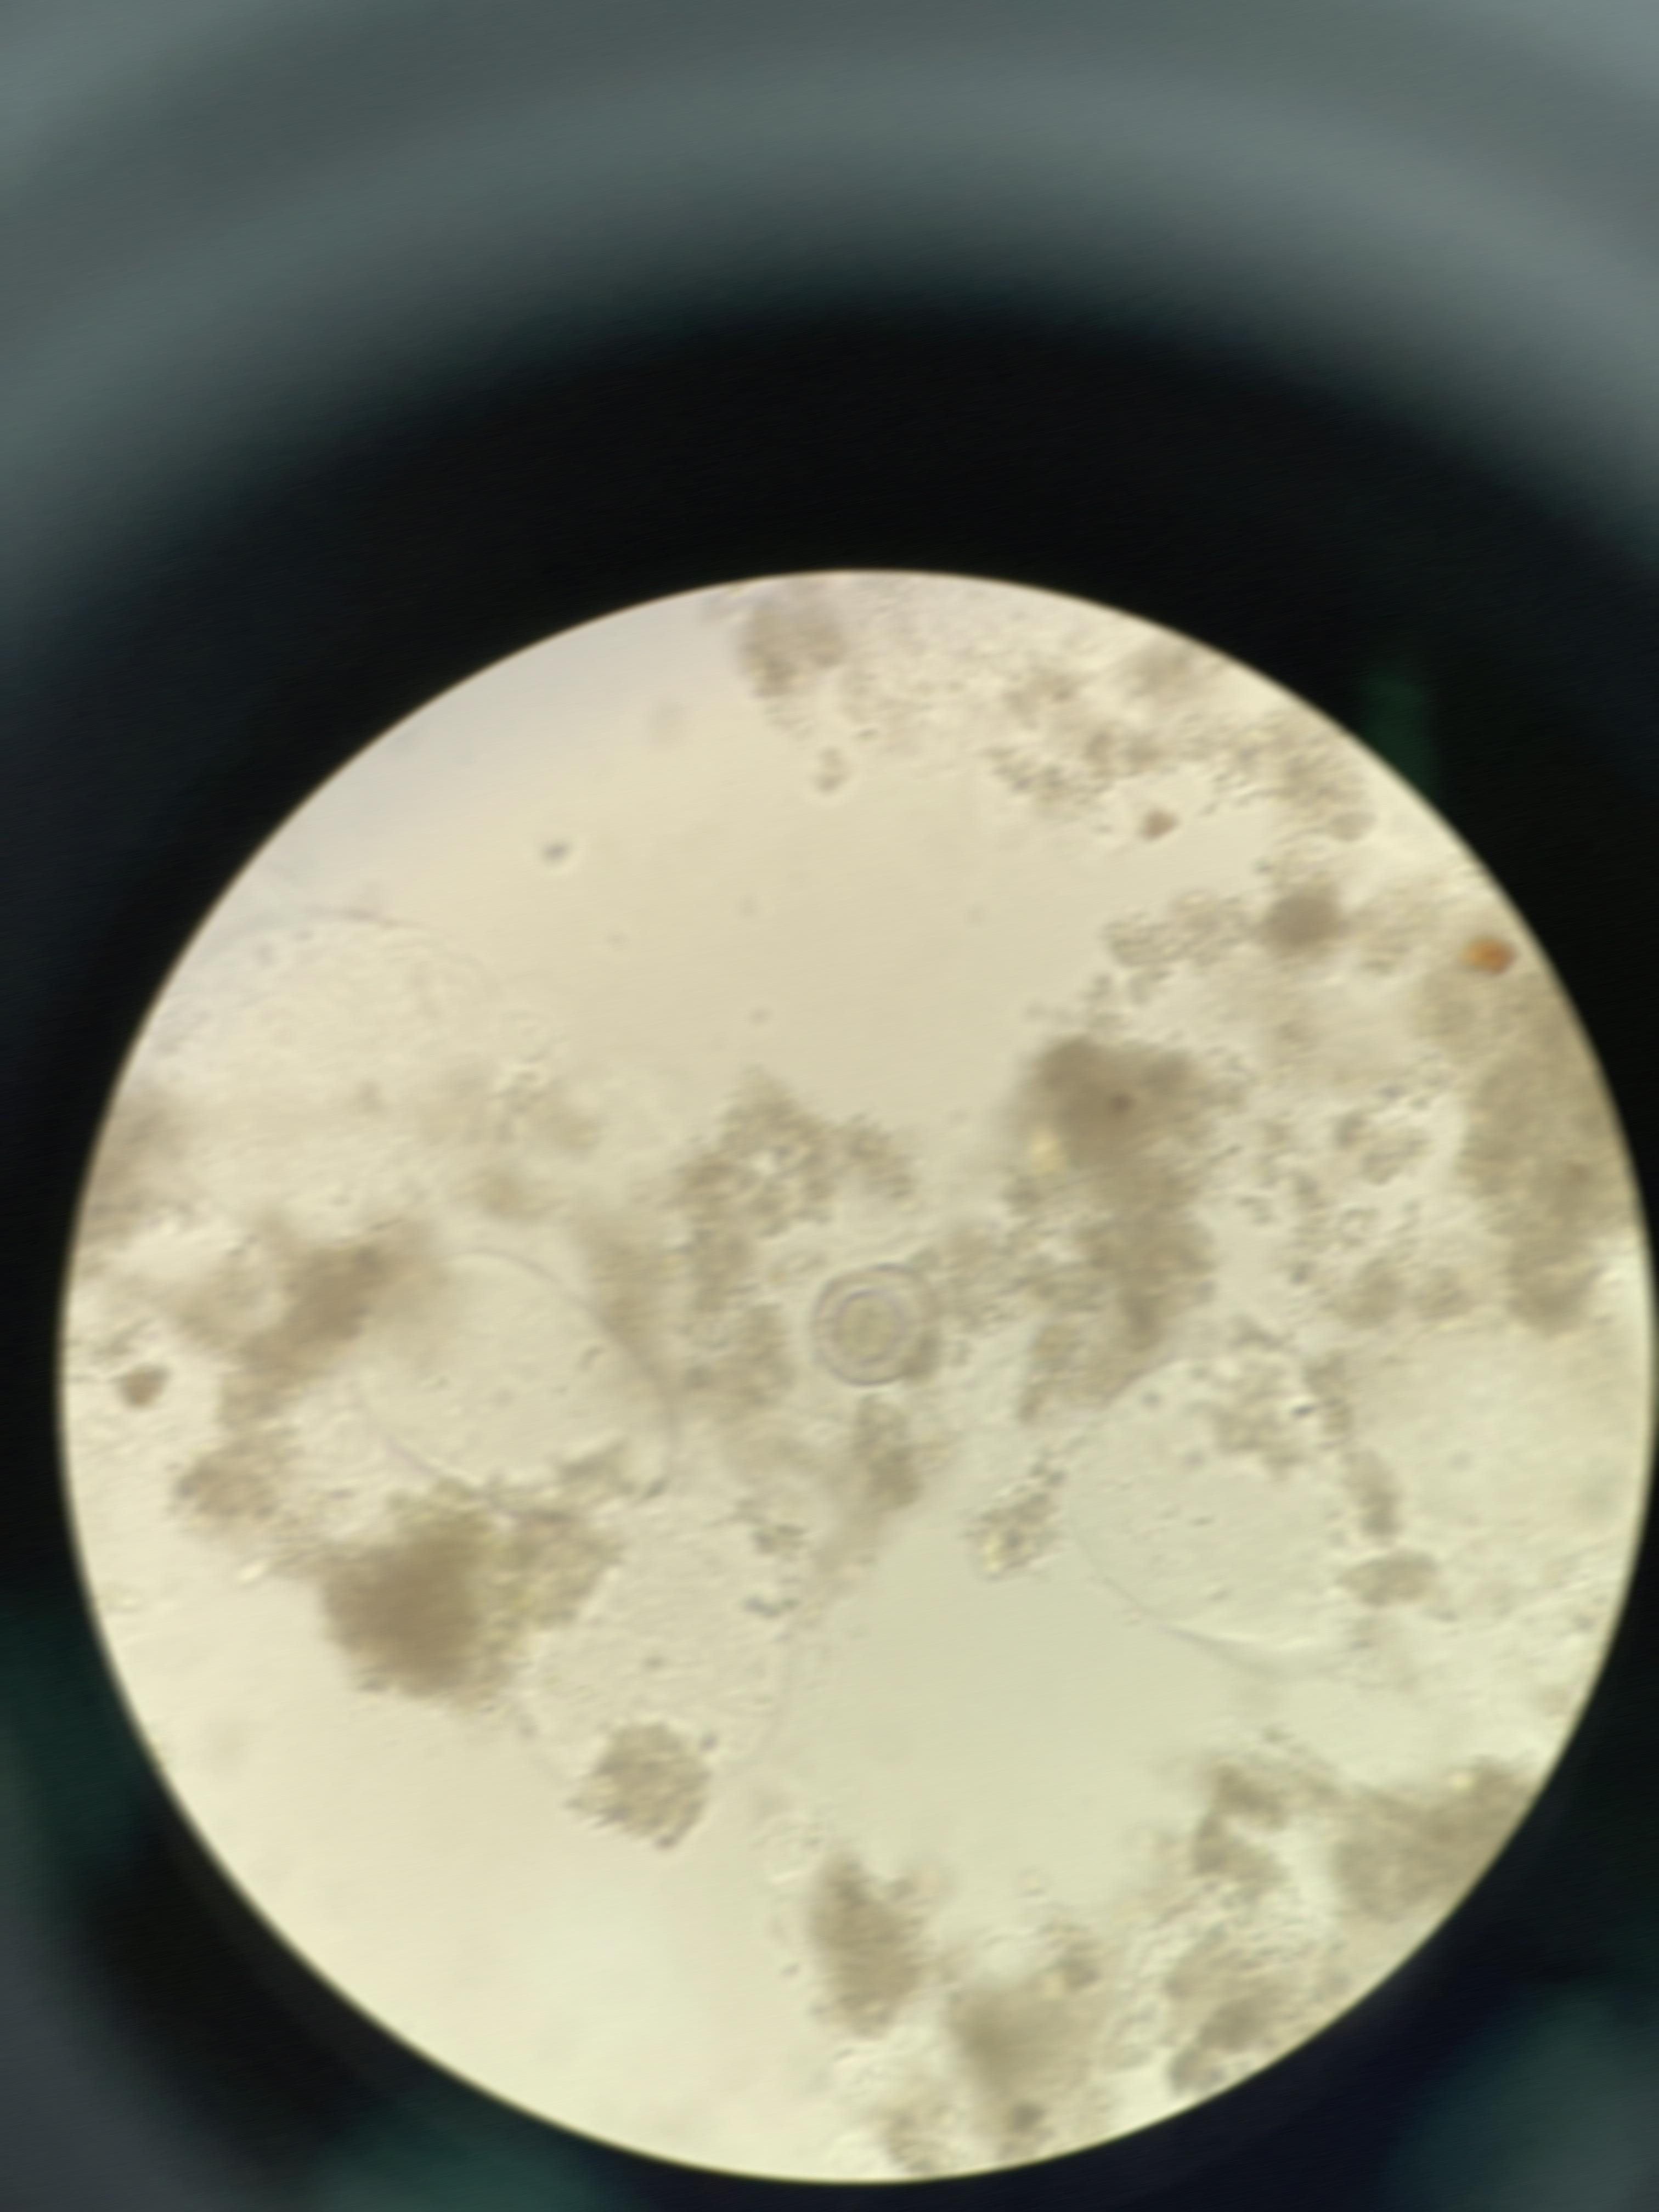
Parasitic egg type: Hymenolepis nana